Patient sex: M
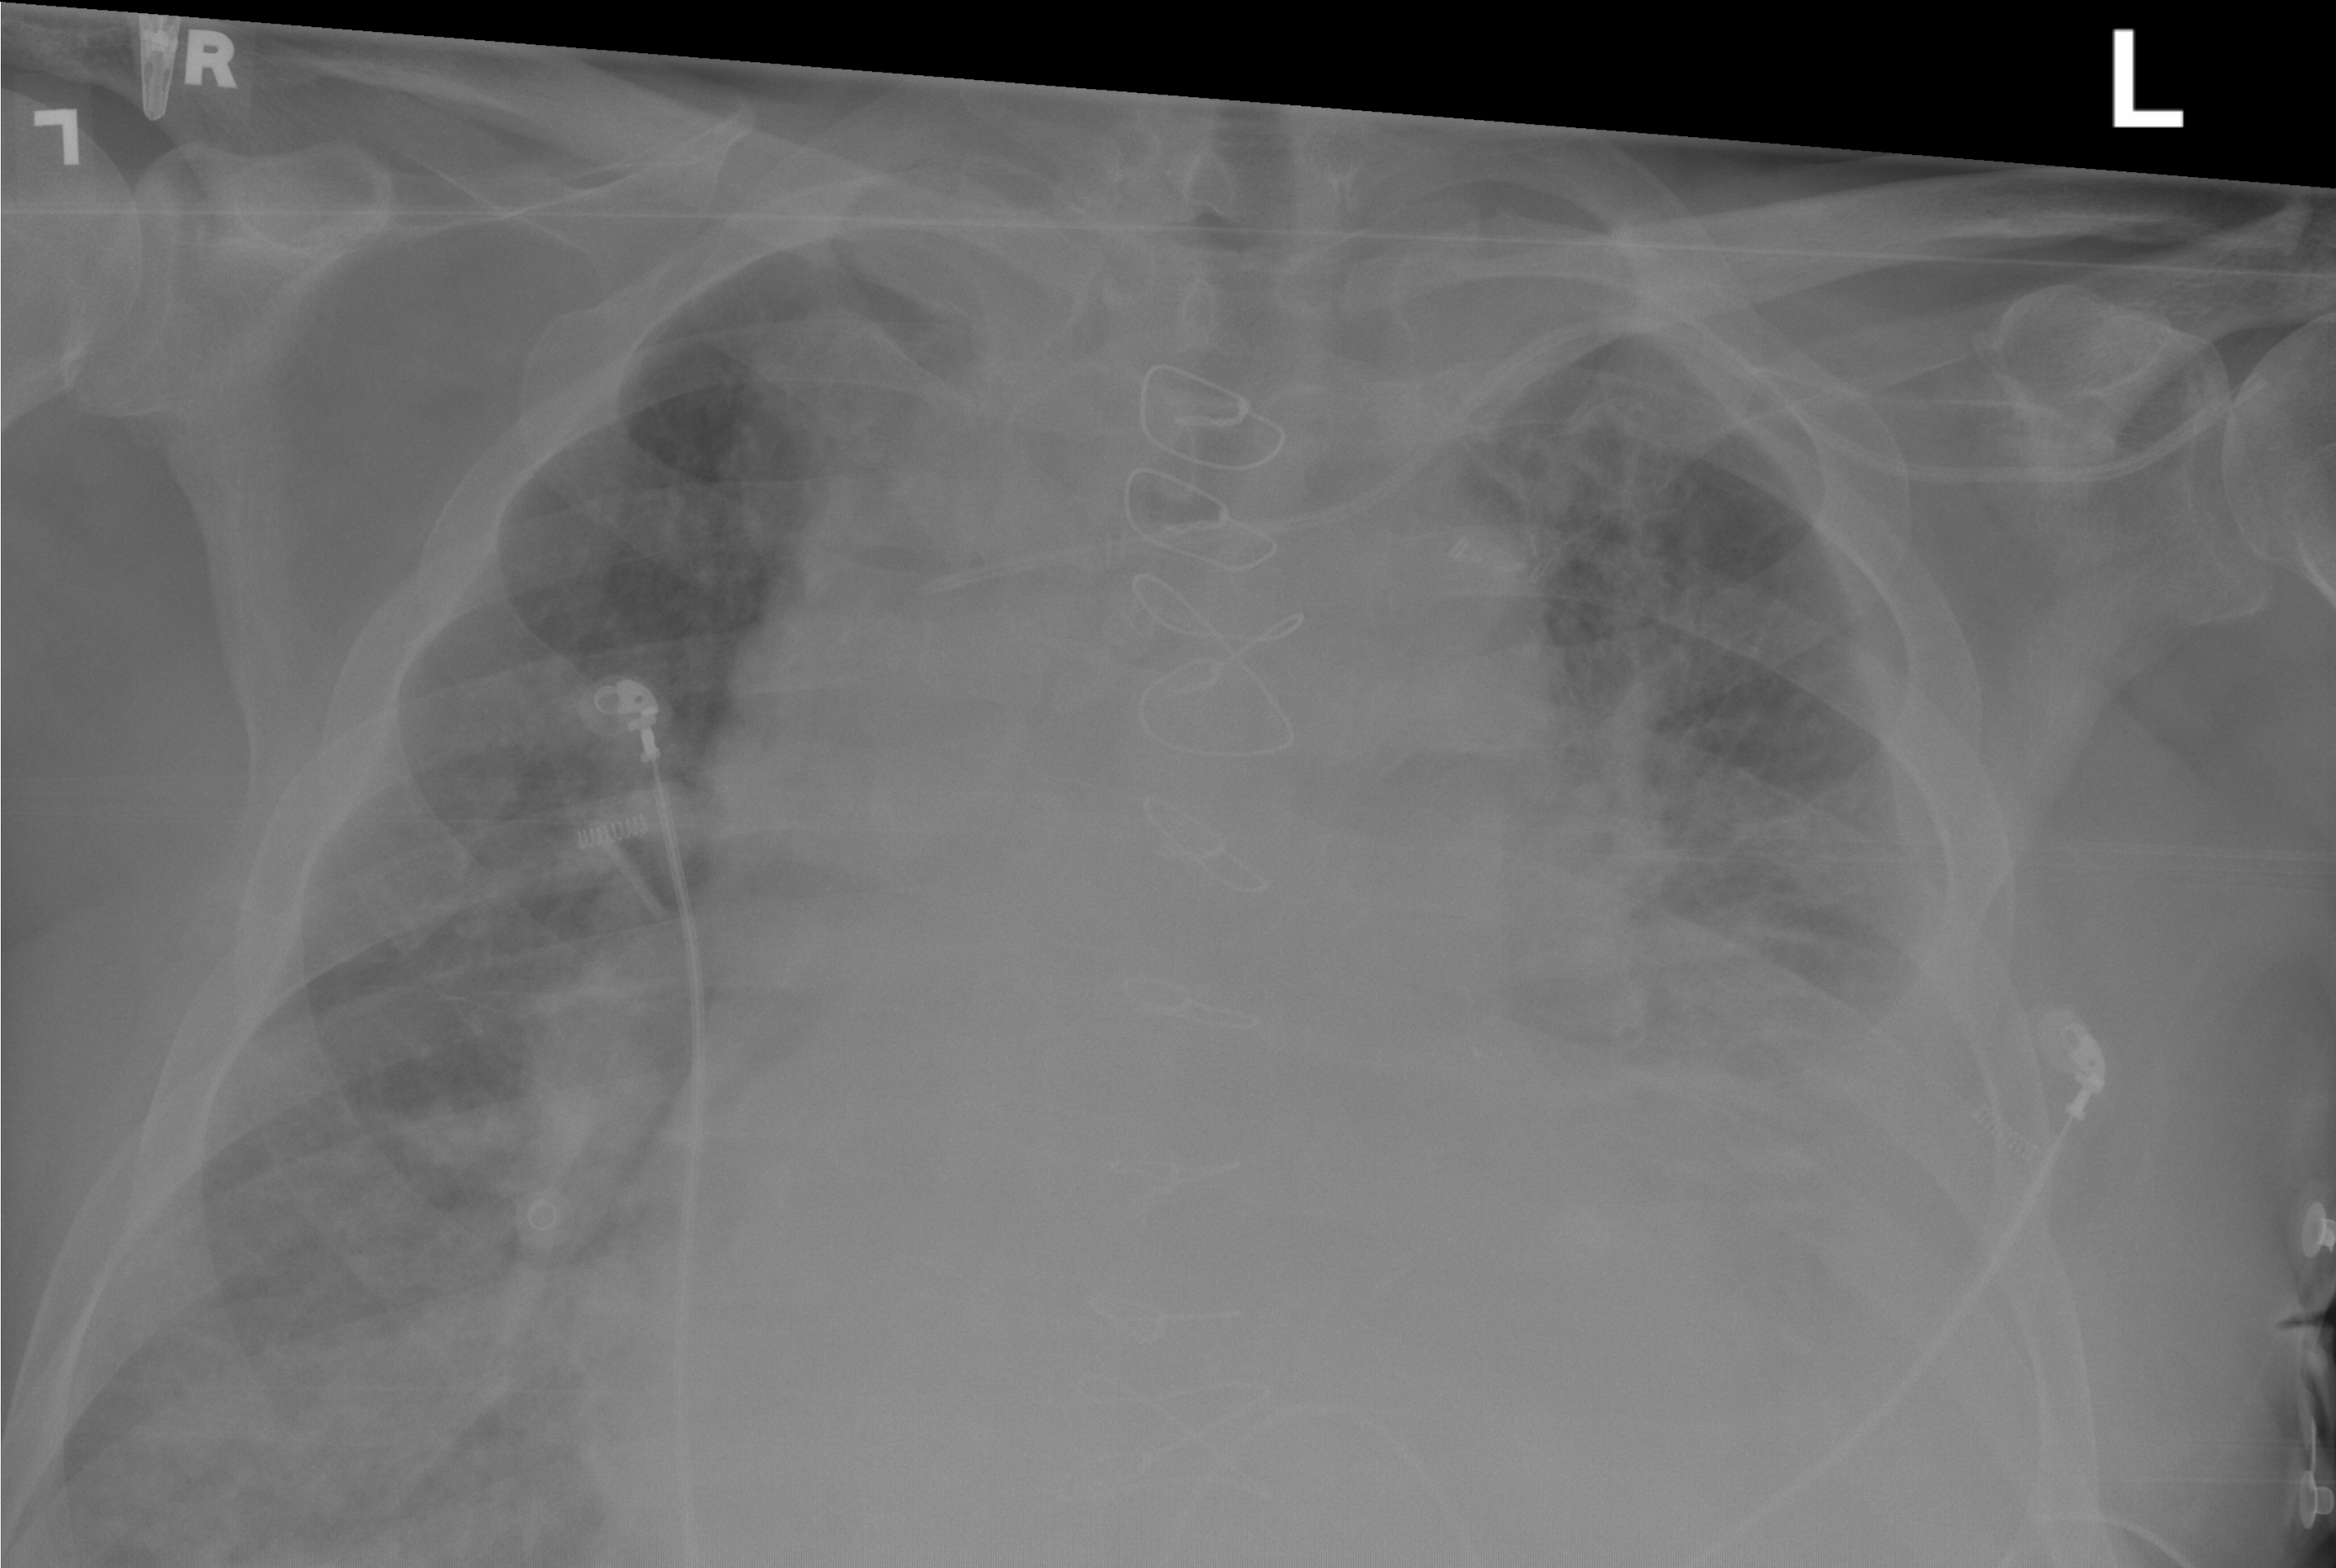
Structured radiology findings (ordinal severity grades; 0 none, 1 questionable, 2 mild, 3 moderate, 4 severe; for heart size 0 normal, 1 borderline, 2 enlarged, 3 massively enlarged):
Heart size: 2
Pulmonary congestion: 2
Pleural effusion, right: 1
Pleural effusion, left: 3
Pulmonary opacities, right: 0
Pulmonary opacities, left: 0
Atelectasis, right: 0
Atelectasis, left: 3